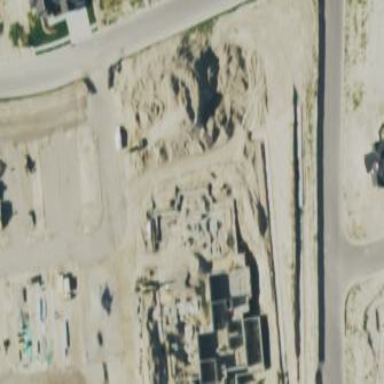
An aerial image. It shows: Temple building.